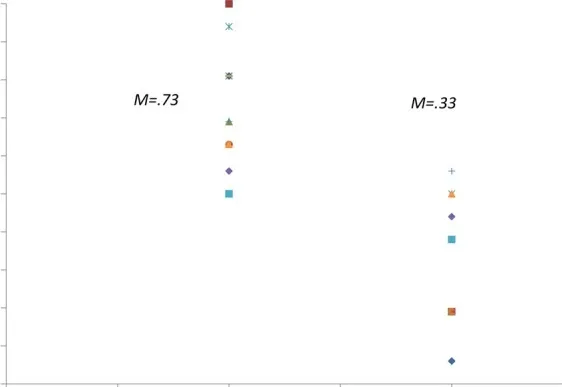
Rating preference for reduplicated signs with native ASL features in Experiment 1.
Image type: chart (chart)